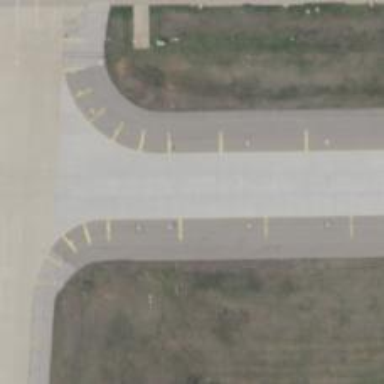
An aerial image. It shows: View of taxiway at the airport.